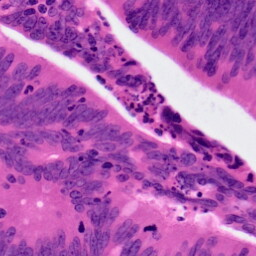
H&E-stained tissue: Colon